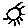
Label: sun